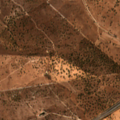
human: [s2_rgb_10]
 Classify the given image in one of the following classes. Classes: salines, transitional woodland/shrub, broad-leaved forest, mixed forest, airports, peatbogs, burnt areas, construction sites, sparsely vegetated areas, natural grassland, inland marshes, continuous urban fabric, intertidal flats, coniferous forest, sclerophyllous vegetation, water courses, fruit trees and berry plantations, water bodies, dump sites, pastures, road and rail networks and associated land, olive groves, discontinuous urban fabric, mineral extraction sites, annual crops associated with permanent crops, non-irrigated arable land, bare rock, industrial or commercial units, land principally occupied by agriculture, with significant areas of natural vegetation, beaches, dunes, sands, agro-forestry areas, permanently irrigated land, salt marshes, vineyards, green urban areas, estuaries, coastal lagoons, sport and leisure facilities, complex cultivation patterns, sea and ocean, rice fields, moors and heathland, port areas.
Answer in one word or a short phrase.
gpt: non-irrigated arable land, agro-forestry areas, transitional woodland/shrub